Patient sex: M
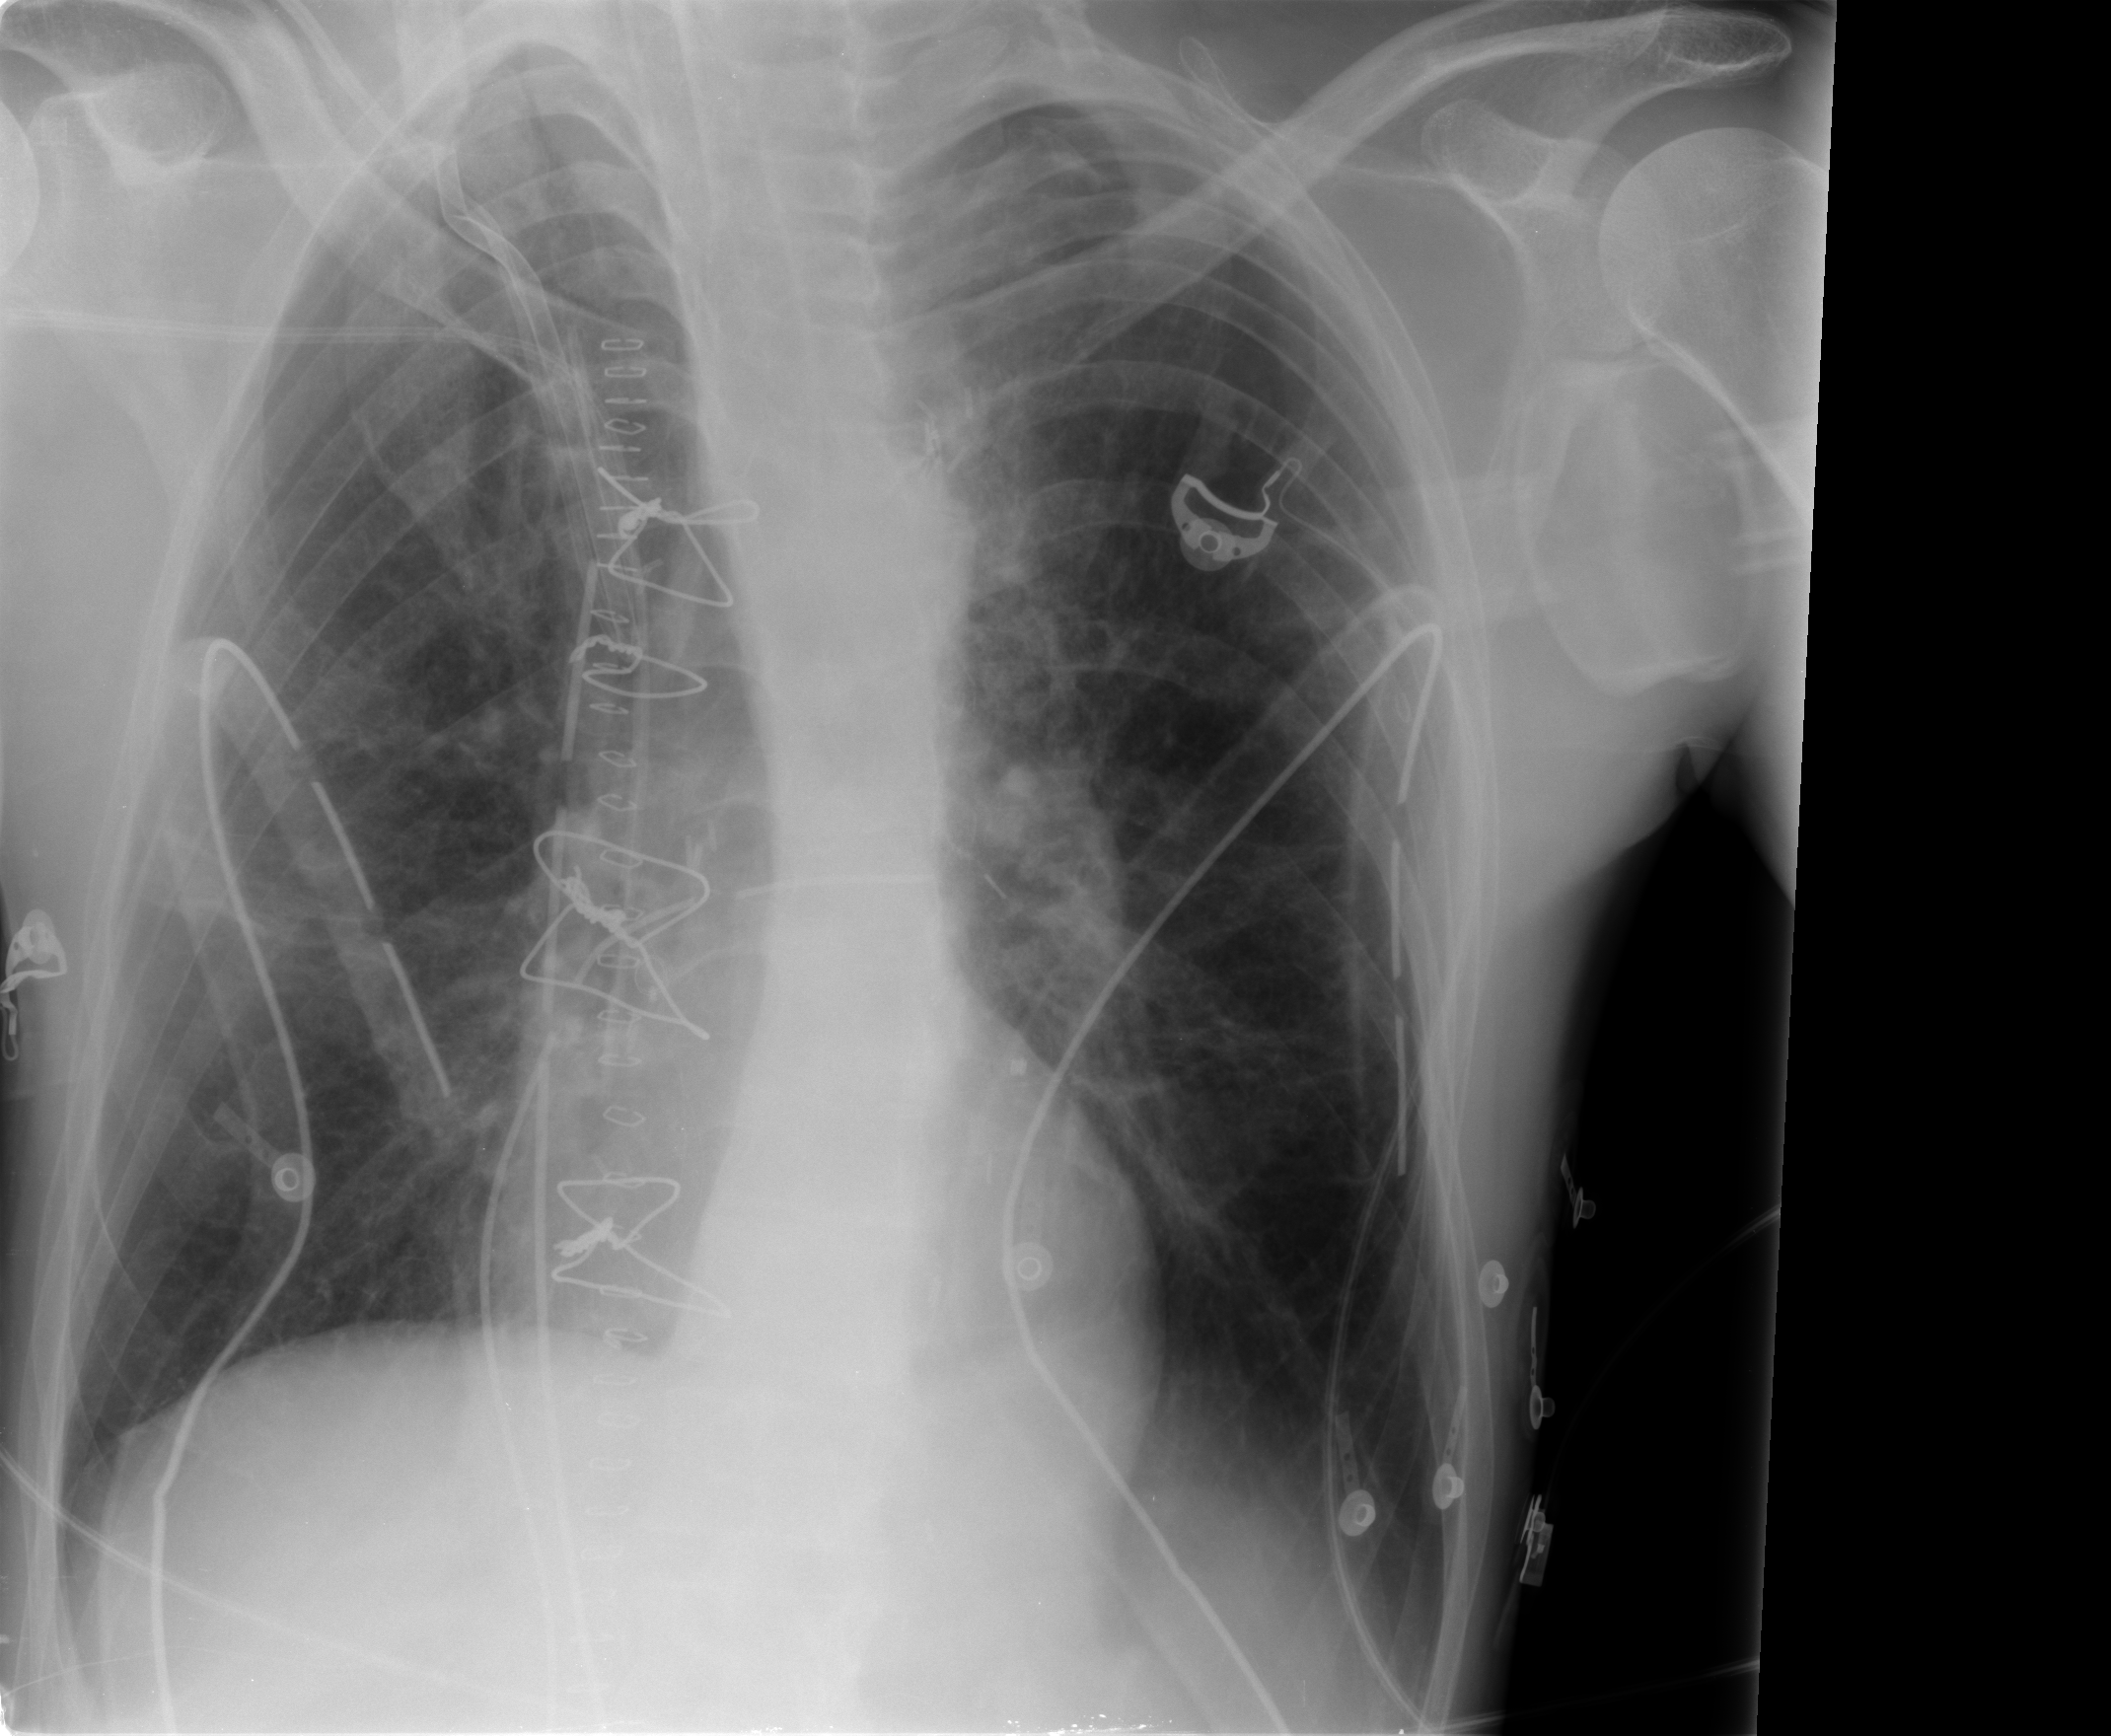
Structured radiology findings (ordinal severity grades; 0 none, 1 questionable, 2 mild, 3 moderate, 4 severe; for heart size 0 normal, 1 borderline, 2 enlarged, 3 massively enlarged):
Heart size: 0
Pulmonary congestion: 0
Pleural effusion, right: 0
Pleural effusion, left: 1
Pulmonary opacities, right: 0
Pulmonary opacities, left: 0
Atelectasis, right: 0
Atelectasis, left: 1